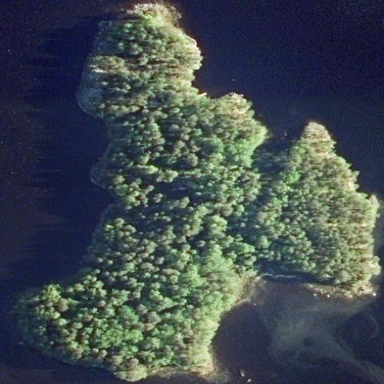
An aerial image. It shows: Islet.